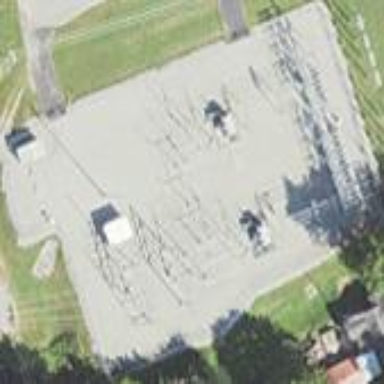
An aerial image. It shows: Outdoor distribution substation.